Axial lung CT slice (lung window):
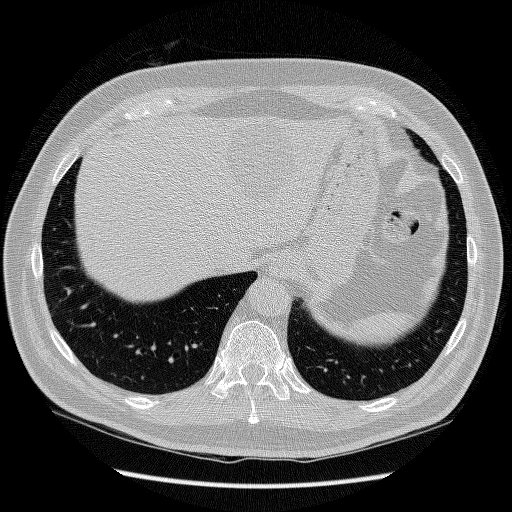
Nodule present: no